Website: crate-barrel
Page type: receipt
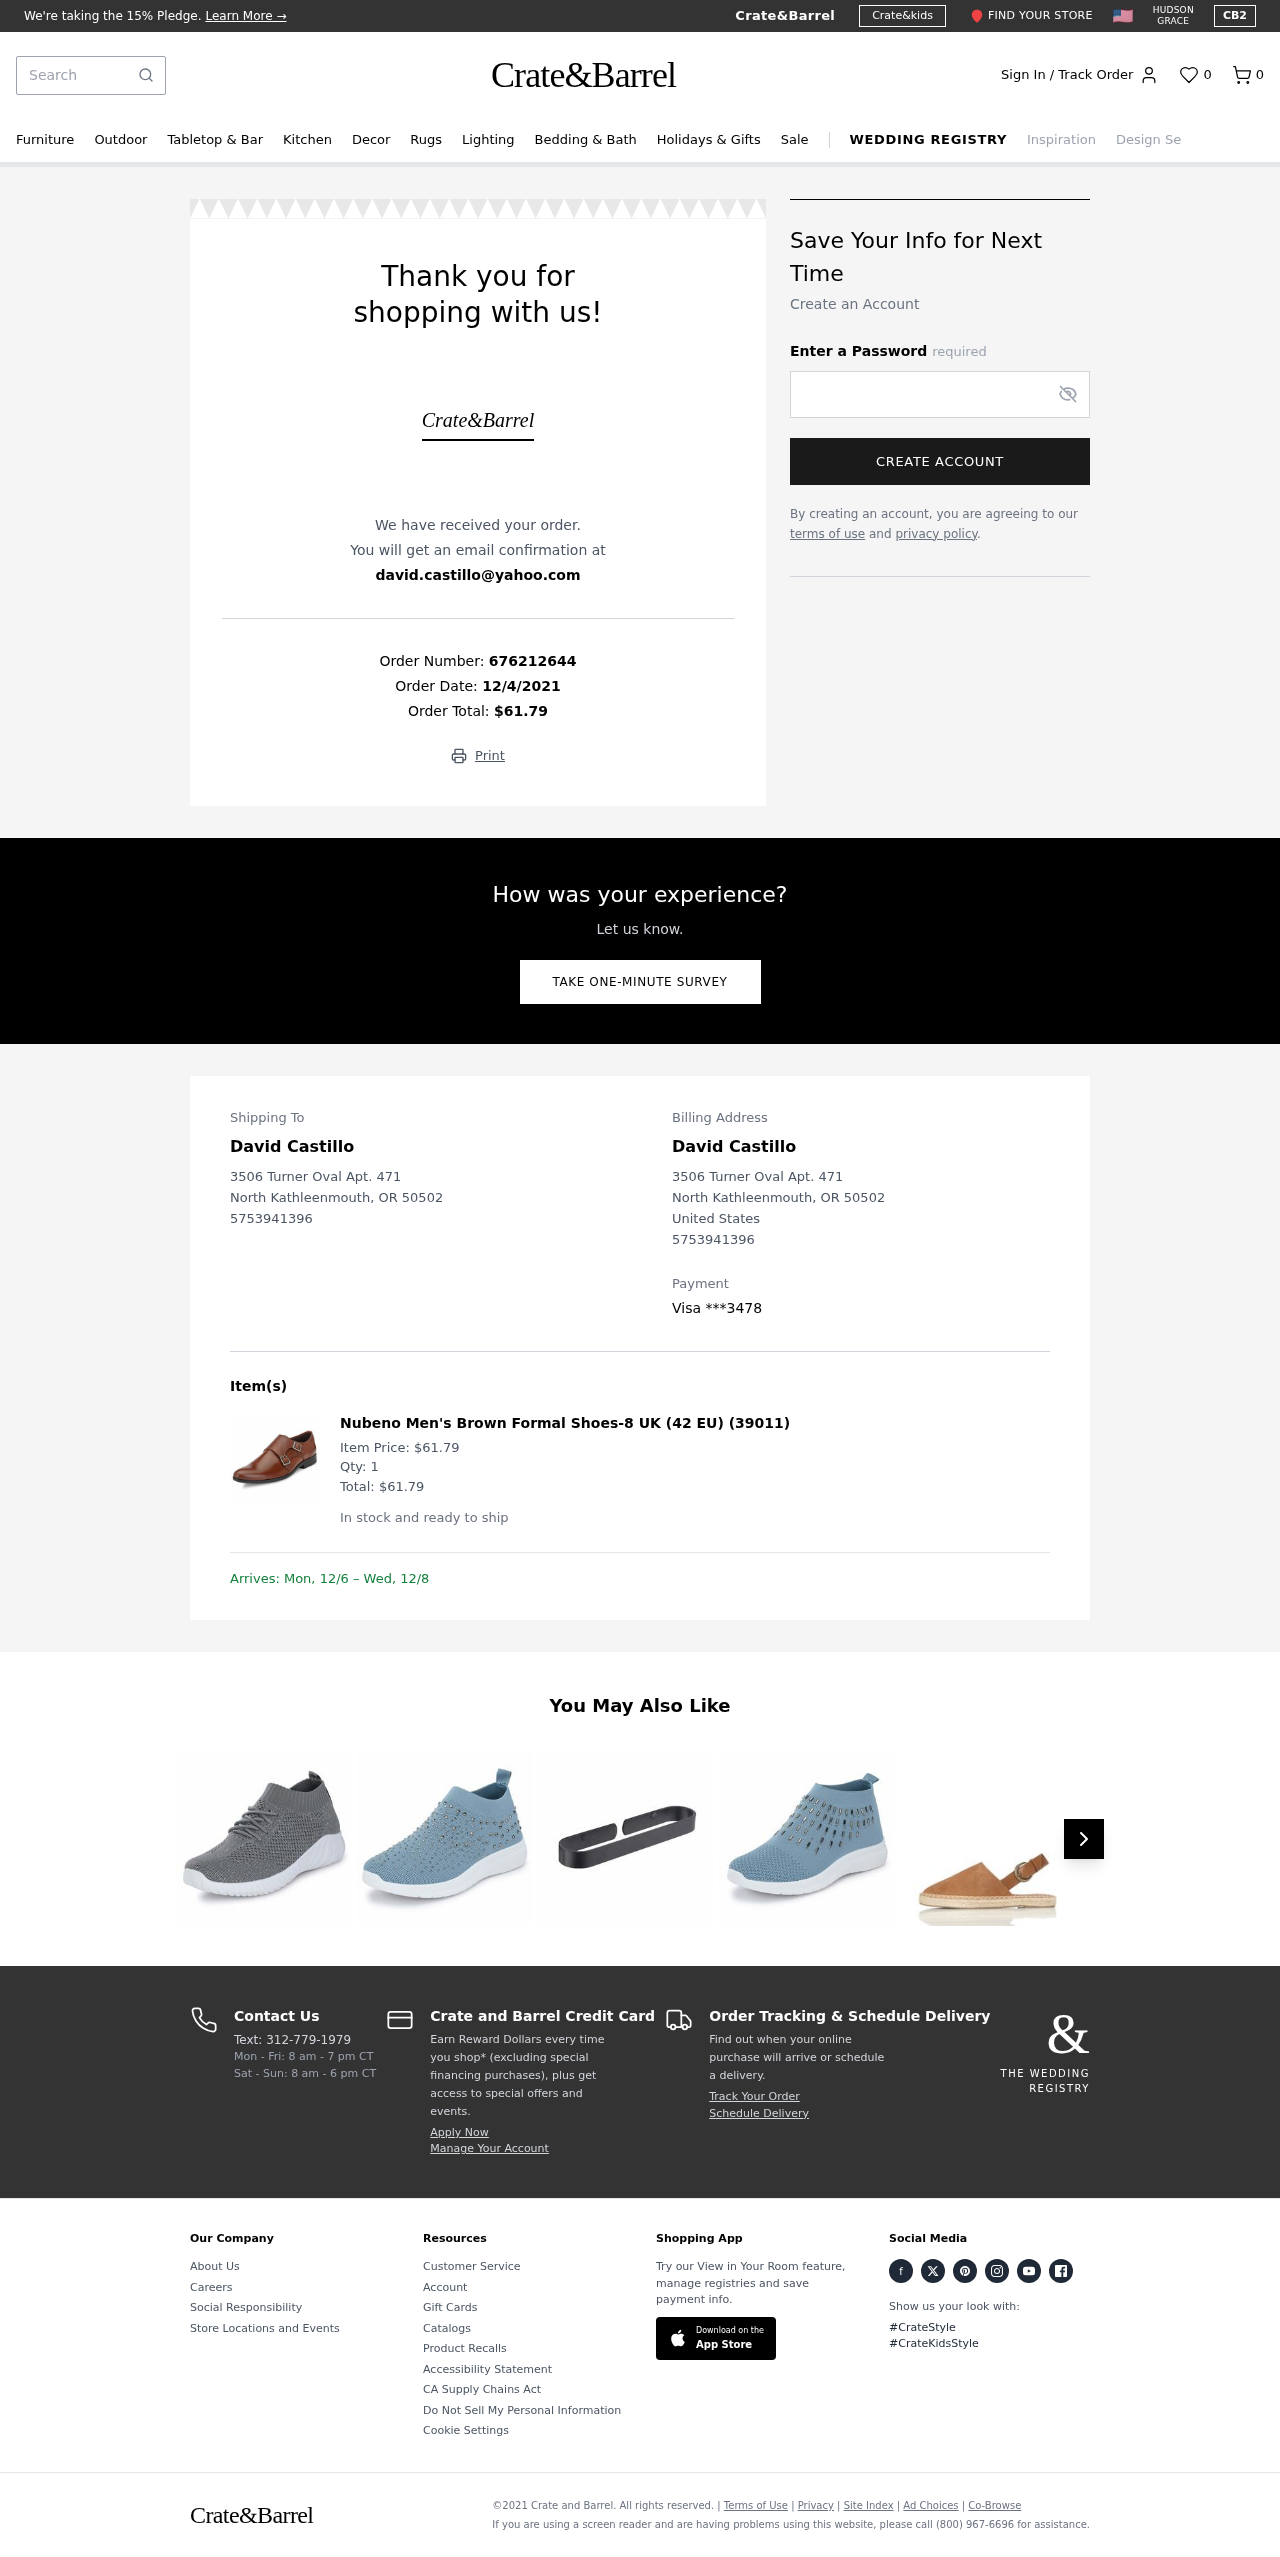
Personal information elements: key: PII_CARD_LAST4
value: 3478
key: PII_CARD_TYPE
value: Visa
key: PII_CITY
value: North Kathleenmouth
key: PII_COUNTRY
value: United States
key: PII_EMAIL
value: david.castillo@yahoo.com
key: PII_FULLNAME
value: David Castillo
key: PII_PHONE
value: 5753941396
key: PII_POSTCODE
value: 50502
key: PII_STATE_ABBR
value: OR
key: PII_STREET
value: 3506 Turner Oval Apt. 471
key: PII_FULLNAME2
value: David Castillo
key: PII_CITY2
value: North Kathleenmouth
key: PII_STATE_ABBR2
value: OR
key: PII_POSTCODE_FULL
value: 50502
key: PII_POSTCODE_NUMERIC
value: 50502
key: PII_PHONE2
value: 5753941396
Product elements: key: PRODUCT1_NAME
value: Nubeno Men's Brown Formal Shoes-8 UK (42 EU) (39011)
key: PRODUCT1_PRICE
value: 61.79
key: PRODUCT1_QUANTITY
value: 1
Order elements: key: ORDER_NUM_ITEMS
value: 0
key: ORDER_ID
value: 676212644
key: ORDER_DATE
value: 12/4/2021
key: ORDER_TOTAL
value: $61.79
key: ORDER_ITEM_TOTAL
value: $61.79
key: ORDER_DELIVERY_DATE
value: Mon, 12/6 – Wed, 12/8
Search elements: key: HEADER_SEARCH
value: Search
Other elements: key: FAVORITES_COUNT
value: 0